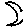
Label: moon